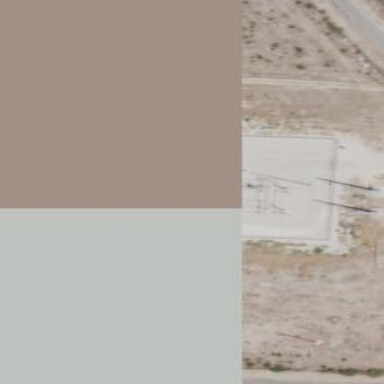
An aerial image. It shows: Outdoor distribution-level power substation enclosed by fence.